A spectrogram of one vibration snapshot from a rotating bearing is shown (time on one axis, frequency on the other). Based on the visible evidence, which condition applies: normal, inner_race, outer_race, ball?
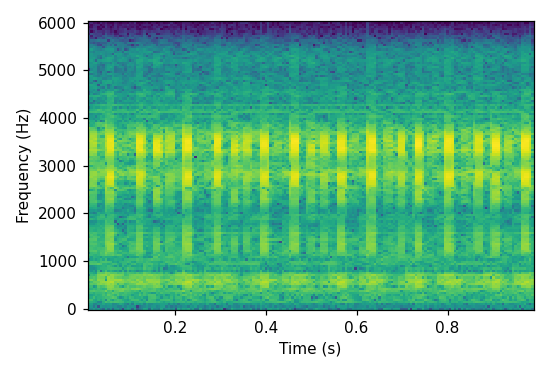
Answer: outer_race